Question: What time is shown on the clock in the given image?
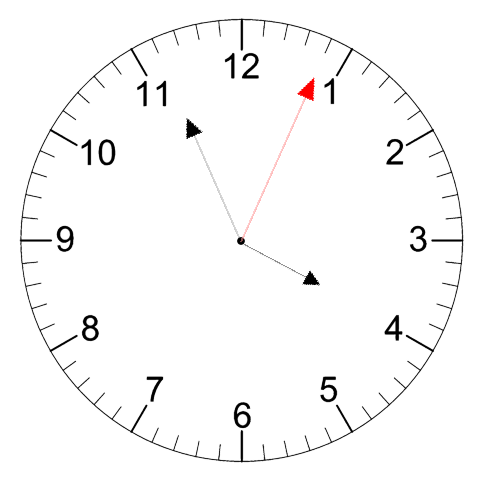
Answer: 03:56:04